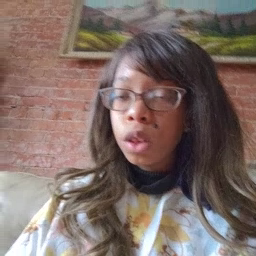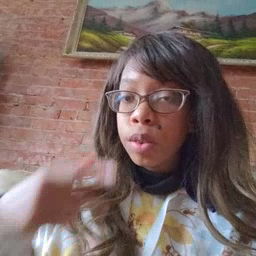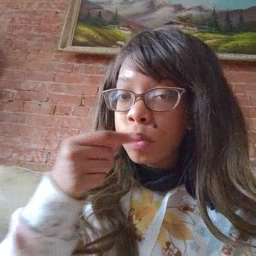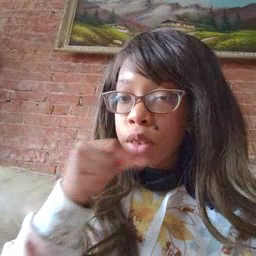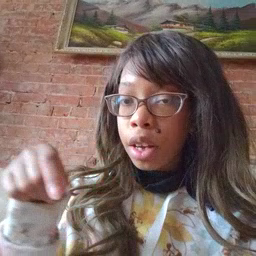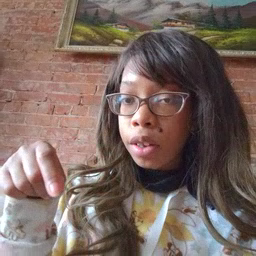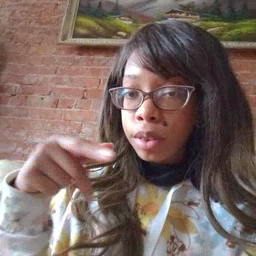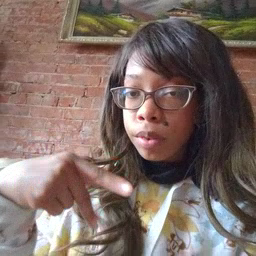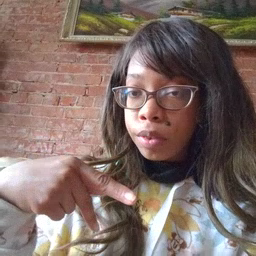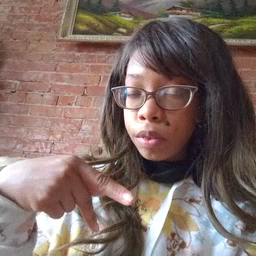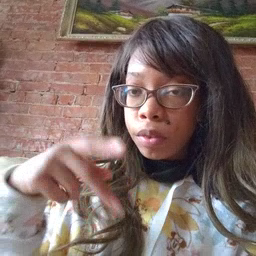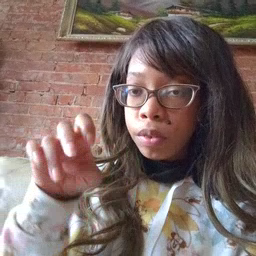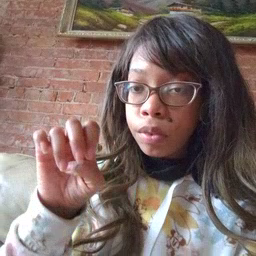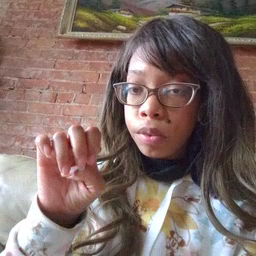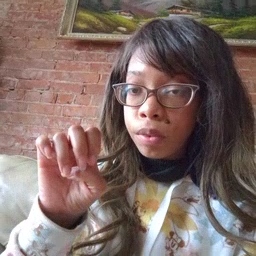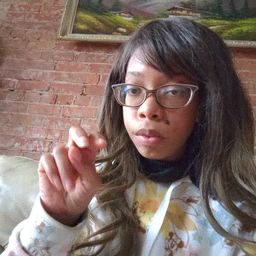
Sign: pencil